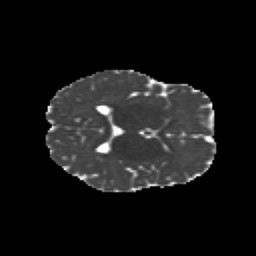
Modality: MD
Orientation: axial
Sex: female
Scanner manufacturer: siemens
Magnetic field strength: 3 T
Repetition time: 5 s
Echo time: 0.071 s